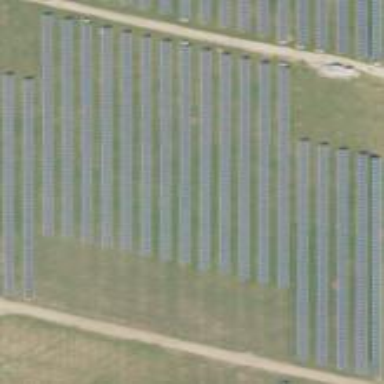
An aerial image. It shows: Solar power generator utilizing photovoltaic technology with solar photovoltaic panels.